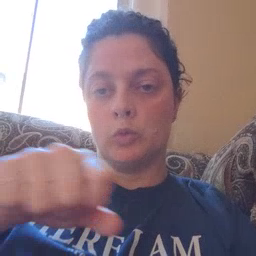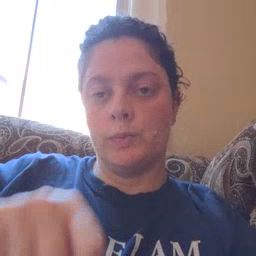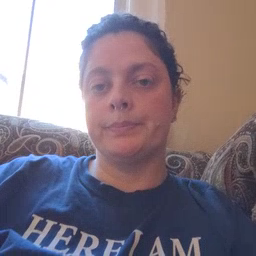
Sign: shoe